Question: I've compared processing time with theano(CPU), theano(GPU) and Scikit-learn(CPU) using Python.
But, I got strange result.
Here look at the graph that I plot.
Processing Time Comparison:

you can see the result of scikit-learn that is faster than theano(GPU).
The program that I checked its elapsed time is to compute euclidean distance matrix from a matrix which have n * 40 elements.
Here is the part of code.
'''
points = T.fmatrix("points")
edm = T.zeros_like(points)
def get_point_to_points_euclidean_distances(point_id):
euclideans = (T.sqrt((T.sqr(points- points[point_id, : ])).sum(axis=1)))
return euclideans
def get_EDM_CPU(points):
EDM = np.zeros((points.shape[0], points.shape[0])).astype(np.float32)
for row in range(points.shape[0]):
EDM[row, :] = np.sqrt(np.sum((points - points[row, :])**2, axis=1))
return EDM
def get_sk(points):
EDM = sk.pairwise_distances(a, metric='l2')
return EDM
seq = T.arange(T.shape(points)[0])
(result, _) = theano.scan(fn = get_point_to_points_euclidean_distances, outputs_info = None , sequences = seq)
get_EDM_GPU = theano.function(inputs = [points], outputs = result, allow_input_downcast = True)
'''
I thought that the reason why GPU is slower than sci-kit learn is probably transfer time. So I did profiling GPU with nvprof command. then I got this.
'''
==27105== NVPROF is profiling process 27105, command: python ./EDM_test.py
Using gpu device 0: GeForce GTX 580 (CNMeM is disabled, cuDNN not available)
data shape : (10000, 40)
get_EDM_GPU elapsed time : <PHONE> (s)
get_EDM_CPU elapsed time : 8.<PHONE> (s)
get_EDM_sk elapsed time : <PHONE> (s)
ratio : 4.<PHONE>
==27105== Profiling application: python ./EDM_test.py
==27105== Warning: Found 9 invalid records in the result.
==27105== Warning: This could be because device ran out of memory when profiling.
==27105== Profiling result:
Time(%) Time Calls Avg Min Max Name
71.34% 1.28028s 9998 128.05us 127.65us 128.78us kernel_reduce_01_node_316e2e1cbfbe8cfb8e4a101f329ffeec_0(int, int, float const *, int, int, float*, int)
19.95% 357.97ms 9997 35.807us 35.068us 36.948us kernel_Sub_node_bc41b3f8f12c93d29f2c4360ad445d80_0_2(unsigned int, int, int, float const *, int, int, float const *, int, int, float*, int, int)
7.32% 131.38ms 2 65.690ms 1.2480us 131.38ms [CUDA memcpy DtoH]
1.25% 22.456ms 9996 2.2460us 2.1140us 2.8420us kernel_Sqrt_node_23508f8f49d12f3e8369d543f5620c15_0_Ccontiguous(unsigned int, float const *, float*)
0.12% 2.1847ms 1 2.1847ms 2.1847ms 2.1847ms [CUDA memset]
0.01% 259.73us 5 51.946us 640ns 250.36us [CUDA memcpy HtoD]
0.00% 17.086us 1 17.086us 17.086us 17.086us kernel_reduce_ccontig_node_97496c4d3cf9a06dc4082cc141f918d2_0(unsigned int, float const *, float*)
0.00% 2.0090us 1 2.0090us 2.0090us 2.0090us void copy_kernel<float, int=0>(cublasCopyParams<float>)
'''
The transfer [CUDA memcpy DtoH] was performed twice '{ 1.248 [us], 131.38 [ms] }'
The transfer [CUDA memcpy HtoD] was performed 5x '{ min: 640 [ns], max: 250.36 [us] }'
The transfer time is about 131.639 ms (131.88 ms + 259.73 us).
but the gap between GPU and scikit-learn is about 700ms (1.8 s - 1.1 s) So, the gap is over the transfer time.
does it compute only upper triangular matrix from symmetric matrix?
what makes scikit-learn so fast?
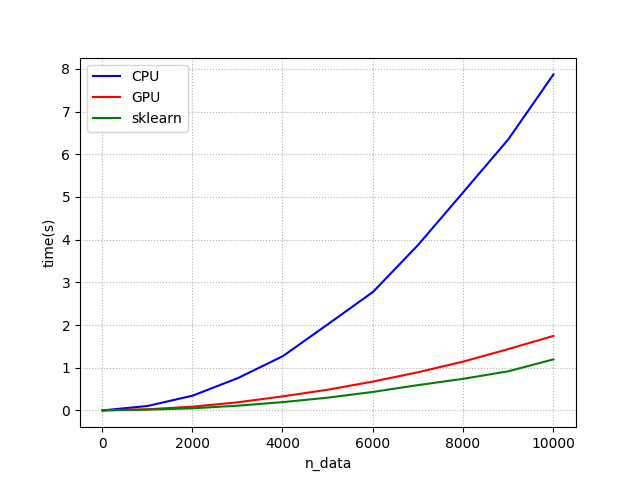
Answer: # What makes scikit-learn ( on pure CPU-side ) so fast?
My initial candidates would be a mix of:
- - 'numpy'- - 'numpy''.astype()'
# Facts on the GPU-side
- - <URL>- -
GPU-s can lovely exhibit it's best-performance, if sufficiently enough densely-convoluted re-processing operations take place -- like in large-scale/high-resolution image-processing -- on '[m,n,o]'-convolution-kernel matrices so small, so as that all these 'm*n*o' constant values can reside local to SM, inside an available set of SMX-SM_registers and if the GPU-kernel-launchers are optimally tweaked by the 3D-tblock/grid processing-layout geometries, so that the global memory access latencies are at its best-masked performance, having all the GPU-threads enforced within the hardware WARP-aligned SMx:WarpScheduler RoundRobin thread-scheduling capabilites ( the first swap from Round-Robin into Greedy-WarpSchedule mode loses the whole battle in case of divergent execution-paths in GPU-kernel-code ).